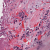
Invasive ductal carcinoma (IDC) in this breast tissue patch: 1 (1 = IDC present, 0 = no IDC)